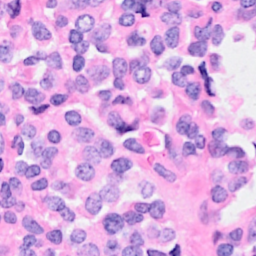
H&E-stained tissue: Breast